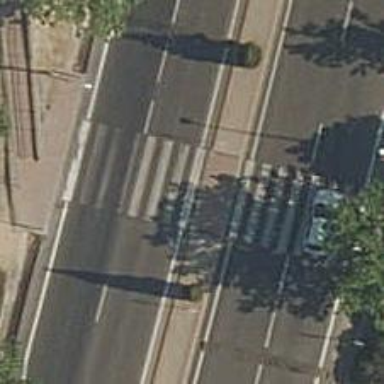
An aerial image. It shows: Sidewalk along the footway.